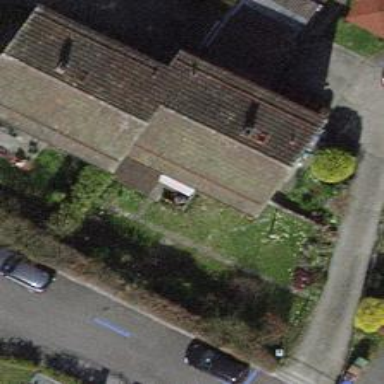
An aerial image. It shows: Semidetached house with gabled roof.